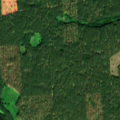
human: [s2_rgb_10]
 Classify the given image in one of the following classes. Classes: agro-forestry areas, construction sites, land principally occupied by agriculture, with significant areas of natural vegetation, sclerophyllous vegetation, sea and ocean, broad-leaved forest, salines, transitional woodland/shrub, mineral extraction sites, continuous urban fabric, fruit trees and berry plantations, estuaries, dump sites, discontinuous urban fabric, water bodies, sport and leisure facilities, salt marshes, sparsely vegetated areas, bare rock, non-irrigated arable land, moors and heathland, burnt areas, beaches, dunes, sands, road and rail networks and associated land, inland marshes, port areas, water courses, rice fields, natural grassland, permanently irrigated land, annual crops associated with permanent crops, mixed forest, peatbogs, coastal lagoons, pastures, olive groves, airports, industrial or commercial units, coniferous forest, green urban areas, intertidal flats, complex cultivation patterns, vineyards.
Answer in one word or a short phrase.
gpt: coniferous forest, mixed forest, transitional woodland/shrub